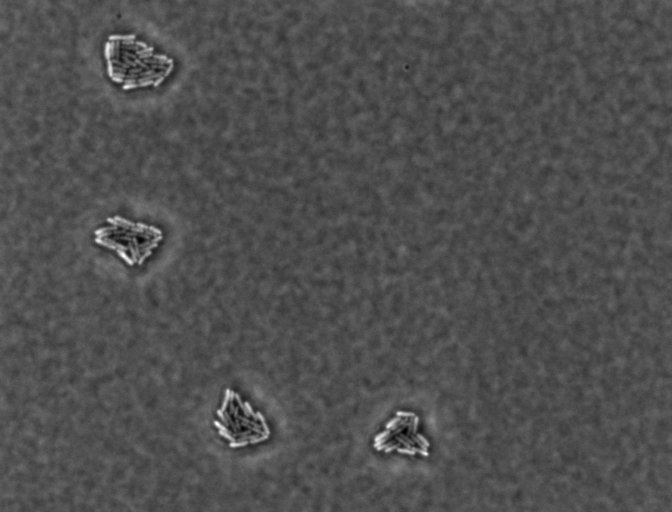
Phase contrast microscopy, 60x objective, 3 h incubation